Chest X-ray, PA view. Patient: 56 years old, sex M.
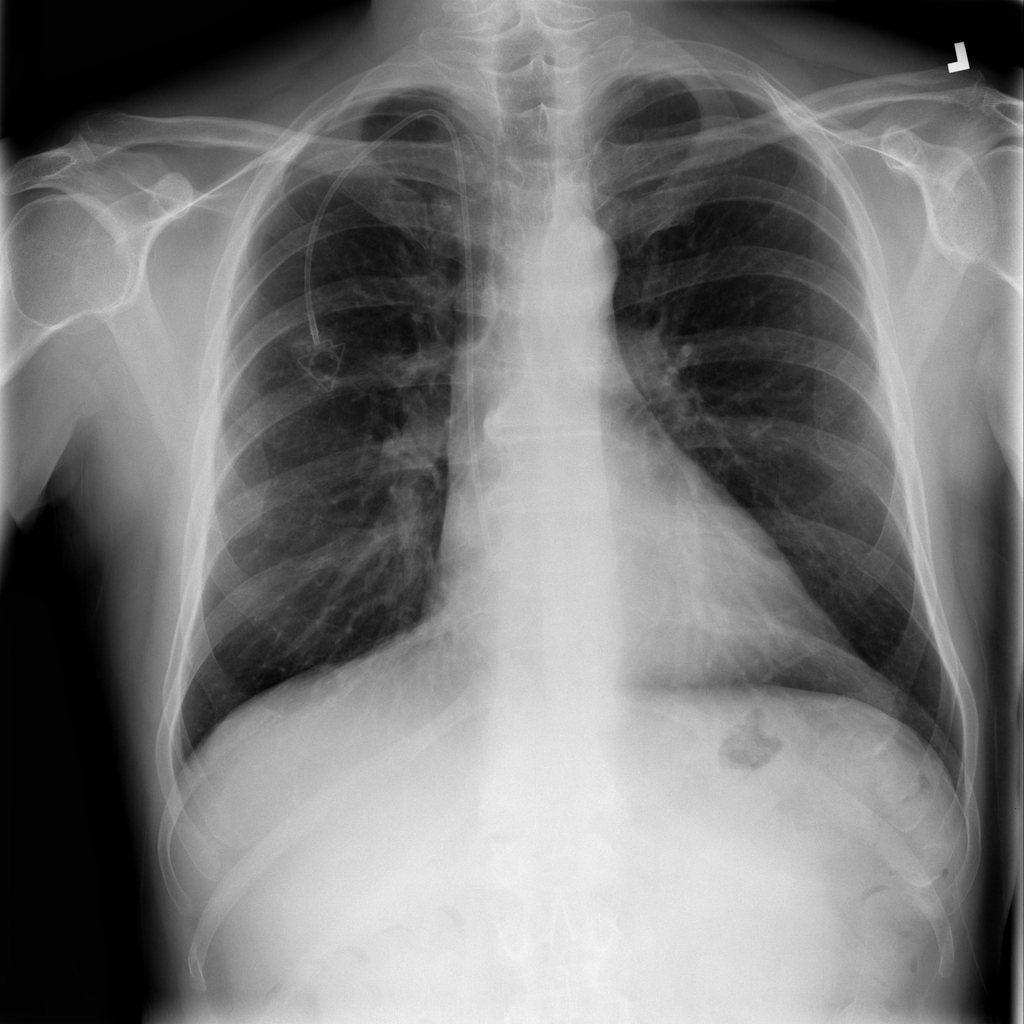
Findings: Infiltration